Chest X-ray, PA view. Patient: 56 years old, sex F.
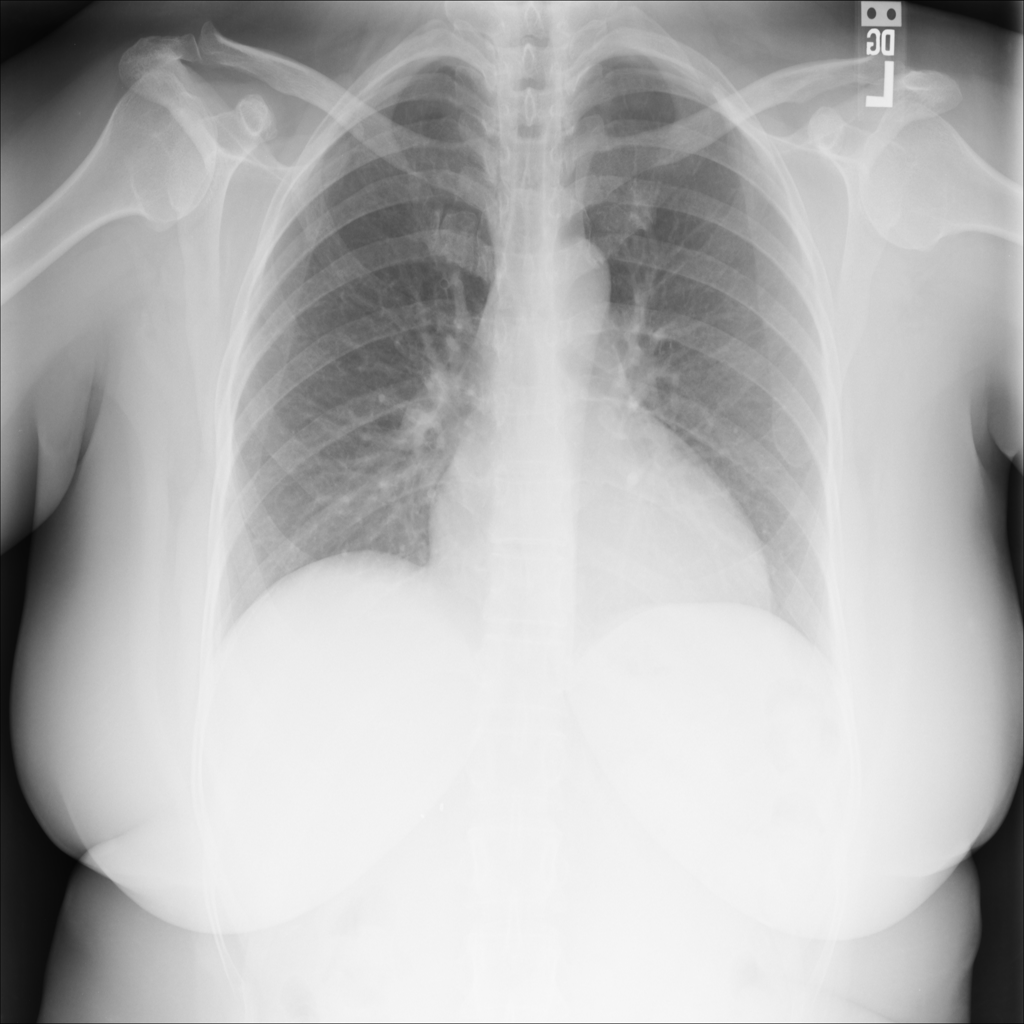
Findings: No Finding